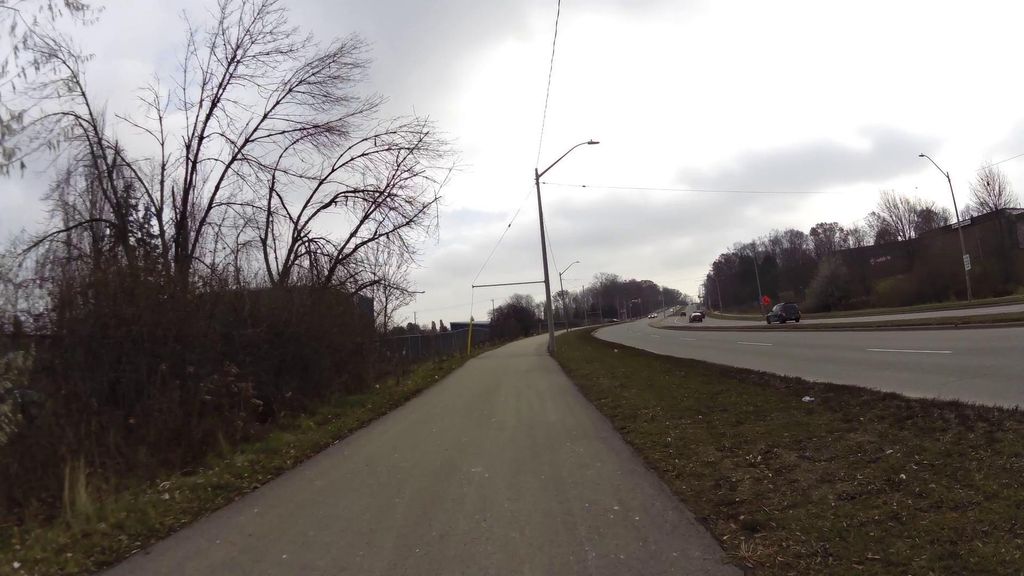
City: kitchener-waterloo